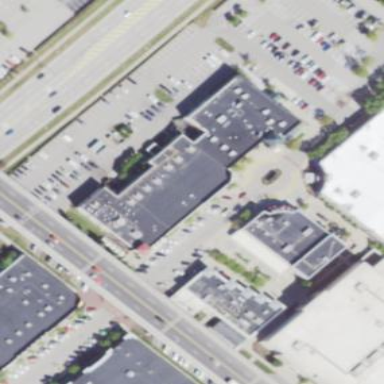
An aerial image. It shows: Commercial building.